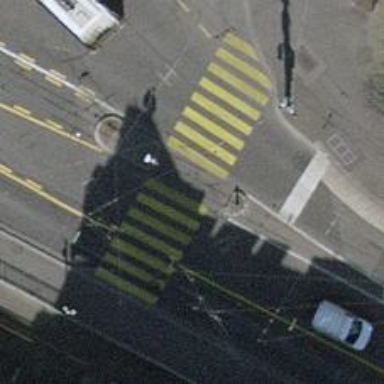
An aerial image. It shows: Road crossing with traffic signals and pedestrian island.